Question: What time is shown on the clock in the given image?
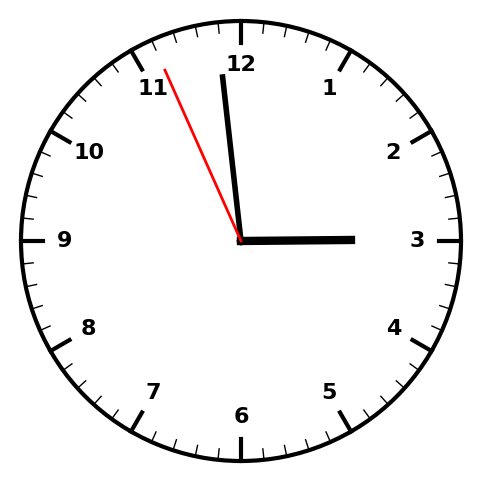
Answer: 02:58:56